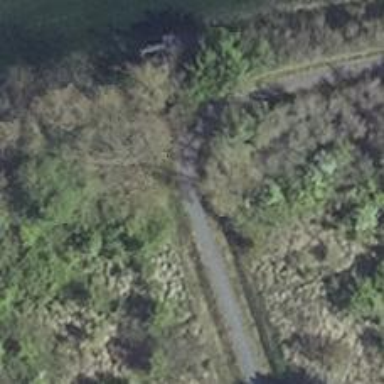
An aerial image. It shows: Asphalt cycleway.